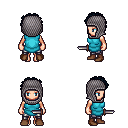
a pixel art fantasy rpg character, female body template, human, light skin, teal tunic, metal pants, raven curly afro hairstyle, chain hood, brown shoes, dagger, four views (front, back, left, right), 2x2 character sprite sheet, small pixel art, hard edges, no anti-aliasing